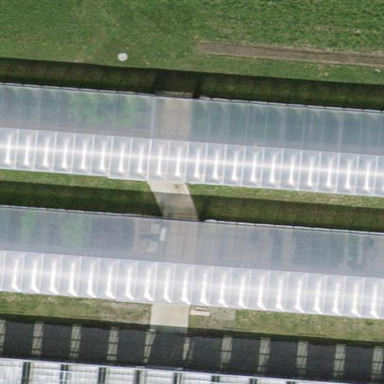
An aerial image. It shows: Greenhouse.